Question: My issue is that I never be able to run my android application in Emulator or in a real device.
I have eclipse Helios as
'''
Eclipse IDE for Java Developers
Version: Helios Service Release 2
Build id: 20110301-1815
(c) Copyright Eclipse contributors and others 2000, 2011. All rights reserved.
Visit http://eclipse.org/
This product includes software developed by the
Apache Software Foundation http://apache.org/
'''
Latest SDK and proper AVD are configured. But the issue is while creating an application.
I follow these steps
'''
1) File > New > Android Application Project
Here a diaglog box appears where I put application name etc, The finish button is disabled in this step.
2)On clicking next the "Configure Launcher Icon" dialog appears, here too the finish button is disabled
3) In the third step "Create activity" dialog appears, here also the "Finish" button is disabled.
I select "blank activity" from the list box and click next
4) On the fourth step "New blank Activity" dialog box appears as shown in the figure.
'''

After entering something in the hierarchical Parent field, the finish button gets activated. After clicking finish the application skeleton is created.
Now, when I run the application, I face either two issues
1) Sometimes it says that there is an error in the project and ask to fix that
2) If it runs, the emulator appears and nothing about the application being run.
I downloaded the apk file and installed in my Samsung Galaxy S2, But the open/run button is disabled there.
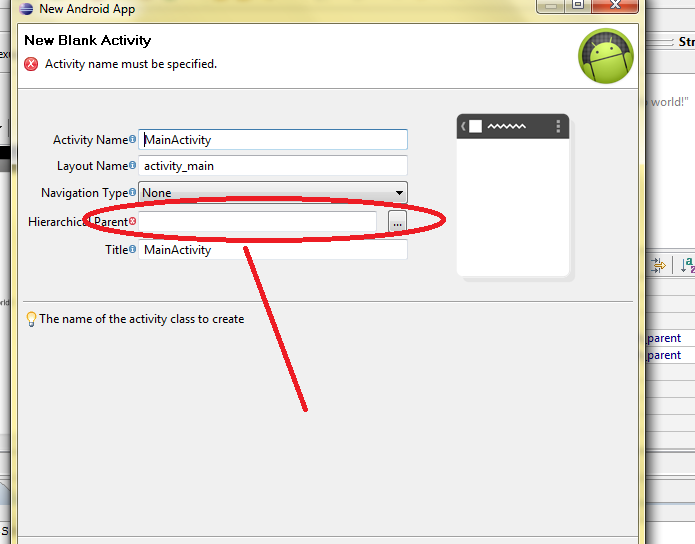
Answer: Yes, i met the same problem.I did as other said just checking updates,but nothing was found.Then I reinstalled ADT plugins using <URL> ADT version was updated from v20.0.0 to v20.0.1.All the problems were solved.